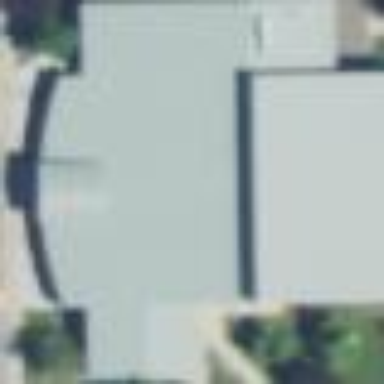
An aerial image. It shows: Stadium building with basketball court.